You are looking at the continuous-wavelet transform of a rotating shaft's vibration signal. Classify the rotor condition as one of: normal, misalignment, unbalance, looseness.
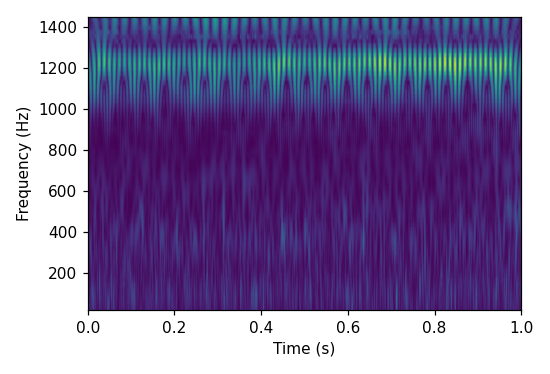
Answer: looseness